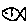
Label: fish